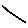
Label: line